Question: I have a very simple, standard query to show me the fragmentation of indexes within a database, as follows:
'''
SELECT DB_NAME(DB_ID()) AS DatabaseName,
OBJECT_NAME(ddips.[object_id]) AS TableName,
ind.[name] AS IndexName,
ddips.index_type_desc AS IndexType,
ddips.avg_fragmentation_in_percent AS FragmentationPercentage,
ddips.fragment_count AS FragmentCount,
ddips.avg_fragment_size_in_pages AS AvgFragmentSizeInPages,
ddips.page_count AS [PageCount]
FROM sys.dm_db_index_physical_stats (DB_ID(), null, null, null, null) AS ddips
INNER JOIN sys.indexes ind on ind.[object_id] = ddips.[object_id]
ORDER BY ddips.avg_fragmentation_in_percent DESC
'''
When I run it, however, I see the exact same data - same tablename, indexname, and indextype - returned multiple times with varying percentages of fragmentation. An example is below:

I don't understand these results. When I open the table in SSMS, open the index, and go to the Fragmentation page, it's telling me that the lowest number, 1.71%, is the fragmentation. Where are all of these other fragmentation numbers coming from? Can anyone help explain these results? Many thanks.
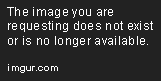
Answer: You are doing on the join on object_id in the two views, and that is not a unique value. Multiple occurences of a value for object_id means multiple row joins. You need to include index_id to the join condition.
EDIT: Yeh, what Martin Smith said!